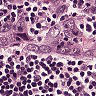
Metastatic tissue present: yes